Interaction volume radius: 5 \u00c5
Interaction volume height: 30 \u00c5
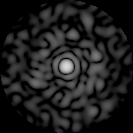
Disorder parameter: 0.8413